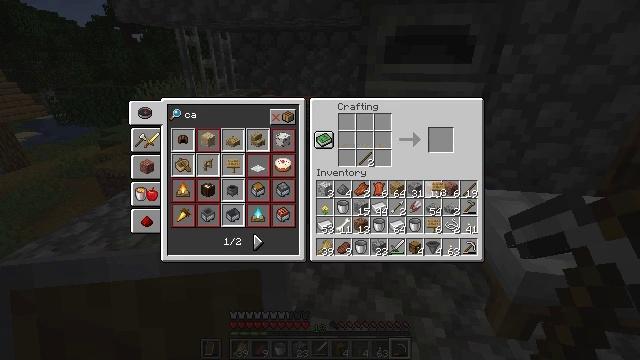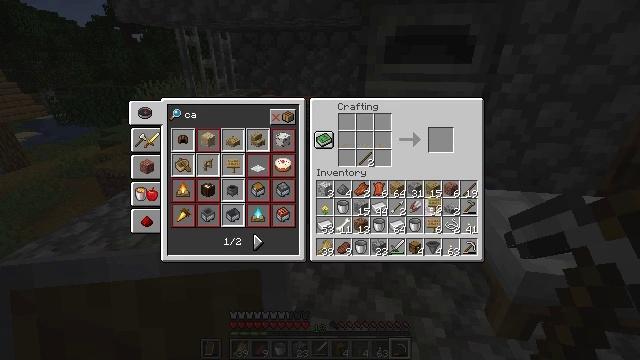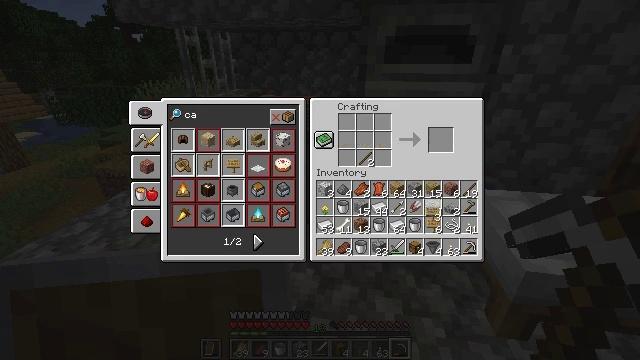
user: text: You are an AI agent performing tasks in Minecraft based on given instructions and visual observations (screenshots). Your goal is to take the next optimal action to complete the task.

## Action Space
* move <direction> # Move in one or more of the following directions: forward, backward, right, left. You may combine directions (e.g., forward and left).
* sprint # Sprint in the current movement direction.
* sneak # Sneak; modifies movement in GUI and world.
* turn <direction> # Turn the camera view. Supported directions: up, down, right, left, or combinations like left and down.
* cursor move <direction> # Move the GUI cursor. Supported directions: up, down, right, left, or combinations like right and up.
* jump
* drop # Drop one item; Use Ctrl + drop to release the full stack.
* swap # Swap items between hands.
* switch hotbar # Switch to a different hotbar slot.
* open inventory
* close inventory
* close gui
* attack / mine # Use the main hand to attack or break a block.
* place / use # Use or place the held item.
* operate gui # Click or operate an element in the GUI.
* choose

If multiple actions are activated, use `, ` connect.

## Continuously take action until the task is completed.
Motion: motion action
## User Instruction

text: Use oak planks to craft an oak sign.
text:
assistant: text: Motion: turn down
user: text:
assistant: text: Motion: turn down
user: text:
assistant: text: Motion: no_op